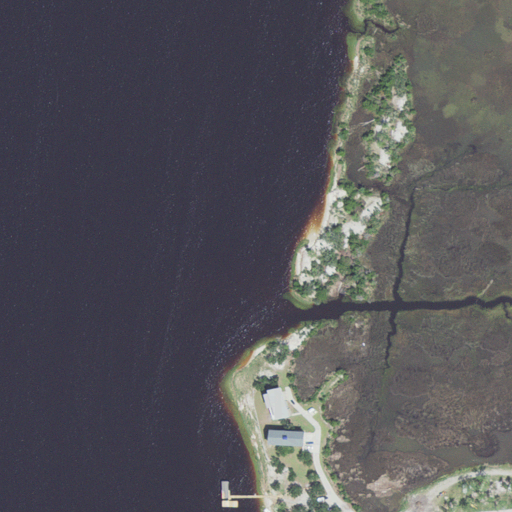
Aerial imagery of cape in North Carolina named Doctor Point containing open water and herbaceous wetlands